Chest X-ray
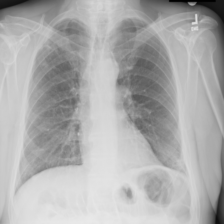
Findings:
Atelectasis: negative
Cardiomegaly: negative
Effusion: negative
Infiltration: positive
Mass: negative
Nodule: negative
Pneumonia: negative
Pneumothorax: negative
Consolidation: negative
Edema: negative
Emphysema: negative
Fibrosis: negative
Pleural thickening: negative
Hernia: negative